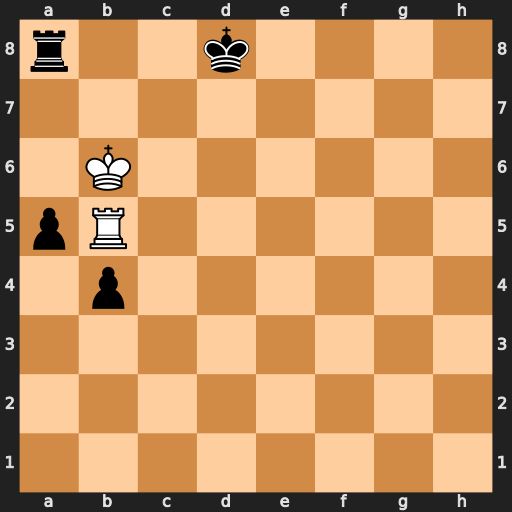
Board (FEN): r2k4/8/1K6/pR6/1p6/8/8/8
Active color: w
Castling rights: -
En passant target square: -
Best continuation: Kb7 Kd7 Kxa8 Kc6 Rxa5